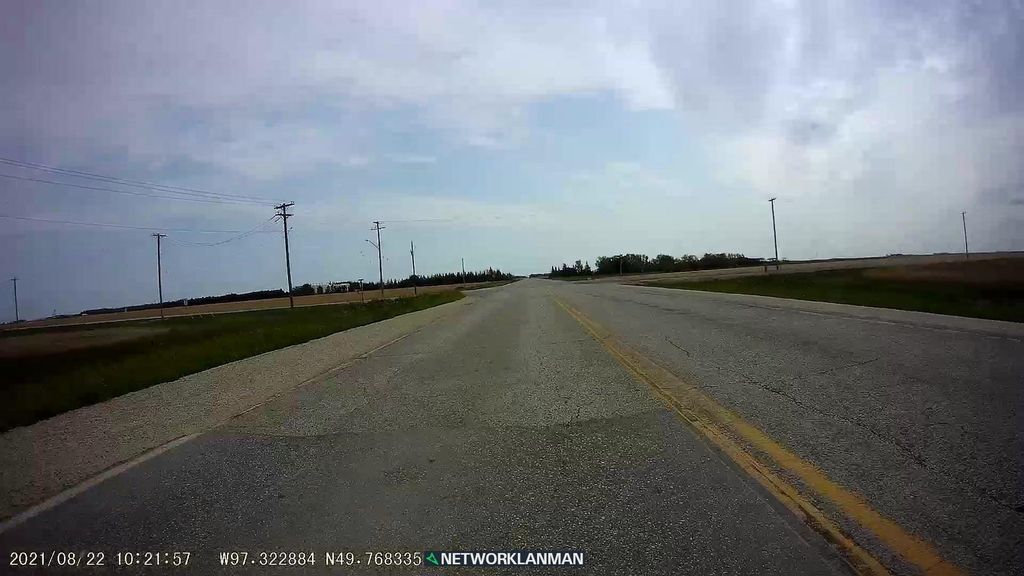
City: winnipeg